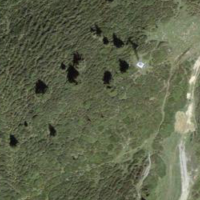
EUNIS habitat code: 32
Species observed at this site:
Zootoca vivipara